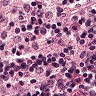
Metastatic tissue present: no